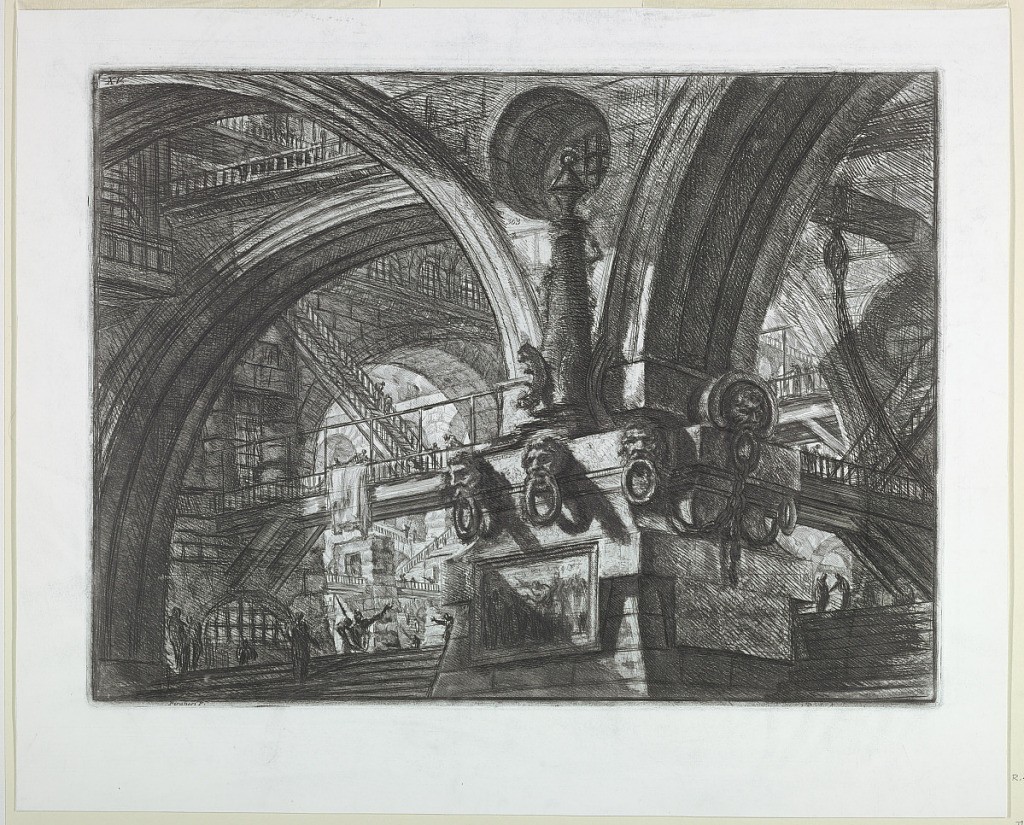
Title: Carceri Series, Plate XV
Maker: Giovanni Battista Piranesi, Italian, 1720–1778
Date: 1745
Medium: Etching on white laid paper
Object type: Print
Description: Horizontal rectangle. An enormous pier in the center foreground supports four vaults, pierced by a circular window at their junction. Stairways and galleries in the background. Upper center, Calcografia number 363.